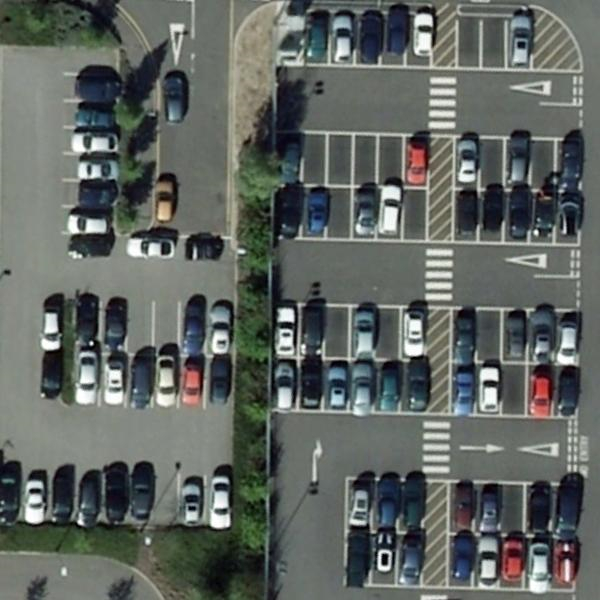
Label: Parking